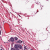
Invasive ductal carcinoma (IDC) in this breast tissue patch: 0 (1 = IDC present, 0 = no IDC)